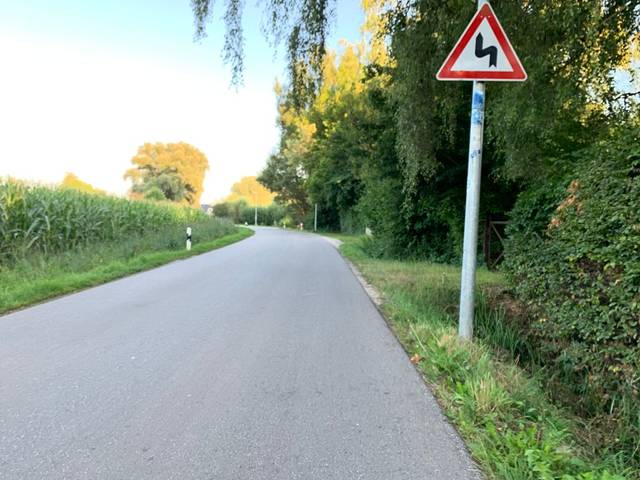
Region: Germany
Coordinates: 48.392, 11.725